Interaction volume radius: 5 \u00c5
Interaction volume height: 10 \u00c5
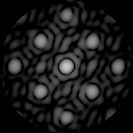
Disorder parameter: 0.1974